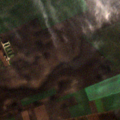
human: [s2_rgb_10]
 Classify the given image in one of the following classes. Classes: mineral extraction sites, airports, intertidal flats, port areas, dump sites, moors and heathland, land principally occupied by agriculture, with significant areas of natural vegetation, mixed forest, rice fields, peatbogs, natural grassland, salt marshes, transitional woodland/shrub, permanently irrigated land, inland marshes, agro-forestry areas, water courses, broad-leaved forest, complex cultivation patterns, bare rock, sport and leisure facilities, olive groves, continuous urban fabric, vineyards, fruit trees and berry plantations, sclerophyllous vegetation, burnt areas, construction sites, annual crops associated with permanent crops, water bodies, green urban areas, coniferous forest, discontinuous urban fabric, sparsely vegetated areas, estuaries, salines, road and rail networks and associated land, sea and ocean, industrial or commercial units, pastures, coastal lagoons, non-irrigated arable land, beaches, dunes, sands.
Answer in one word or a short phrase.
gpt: non-irrigated arable land